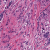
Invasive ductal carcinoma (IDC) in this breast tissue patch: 1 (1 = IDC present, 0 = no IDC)